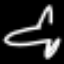
Label: airplane